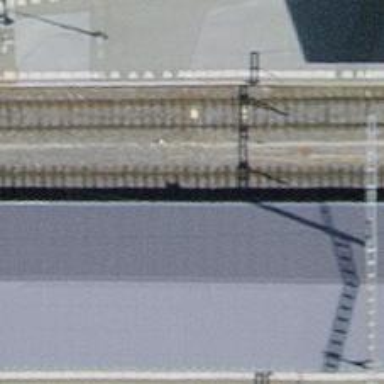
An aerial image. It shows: Railway stop with public transport stop position.